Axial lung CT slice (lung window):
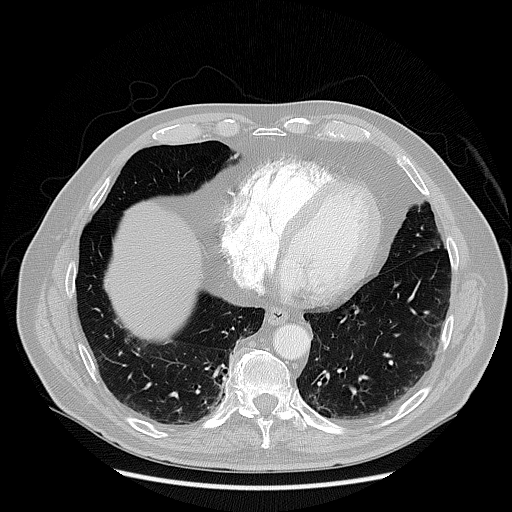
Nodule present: no